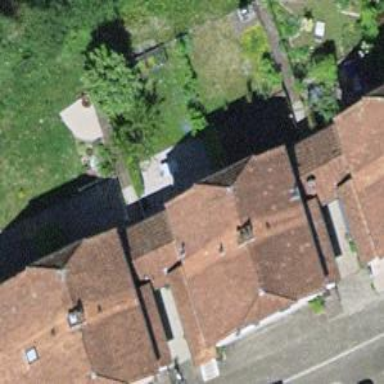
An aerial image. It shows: Charming house with side-hipped roof made of roof tiles.